Aerial crown-view tile of a tropical tree (Barro Colorado Island, Panama), acquired 20240918:
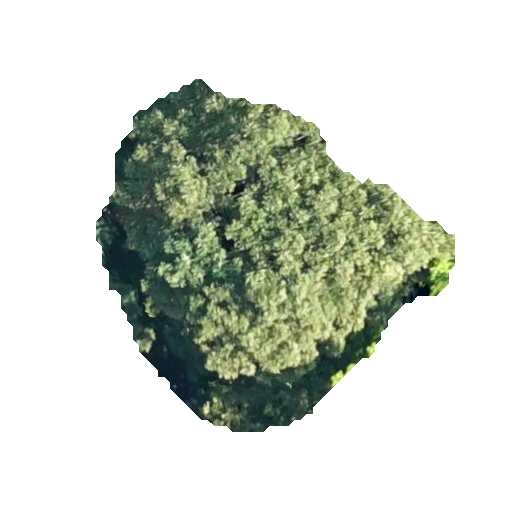
Species: Dipteryx oleifera
GBIF accepted scientific name: Dipteryx oleifera
Crown area: 123.951 m²